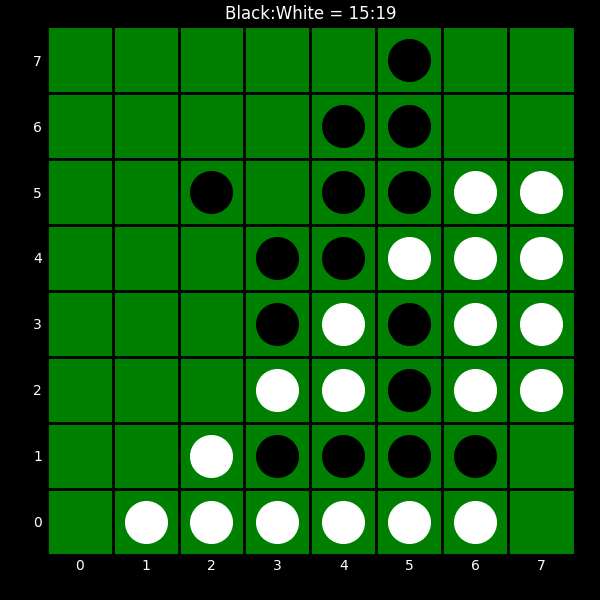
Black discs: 15
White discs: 19